Question: I am trying to check if a row exists before I delete it. The row in my table doesn't exist but it always returns '1':
'''
$orders = $this->db->prepare("SELECT * FROM orders WHERE id=? AND user=?");
$check = $orders->execute(array($message,$this->model->checkapi($data,$message)));
echo $check;
if($check){
$deleteorder = $this->db->prepare("DELETE FROM orders WHERE id=? AND user=?");
$deleteorder->execute(array($message,$this->model->checkapi($data,$message)));
array_push($result, array('success' => true,
'deleted' => $message));
echo json_encode(array("result" => $result));
die();
}else{
'''
'$this->model->checkapi($data,$message)'
returns fakeusername and id/$message returns 136
I've checked my database, the ID exists, but not the id and username together.
I'm sending id: 136 and username: fakeuser
in the databse the row exists as id:136 and username: demo.
I'm not sure why it's returning 1 when the row shouldn't be selected due to it not matching.

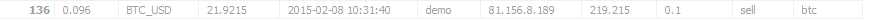
Answer: You should use 'fetch()' after 'execute()', because 'execute()' just returns 'TRUE' on success or 'FALSE' on failure :
'''
$orders->execute(...
$result = $orders->fetch(PDO::FETCH_ASSOC);
print_r($result);
'''